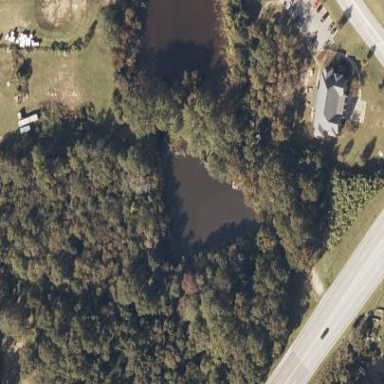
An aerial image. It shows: Pond surrounded by natural water.